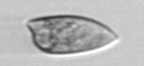
Label: Prorocentrum_dentatum